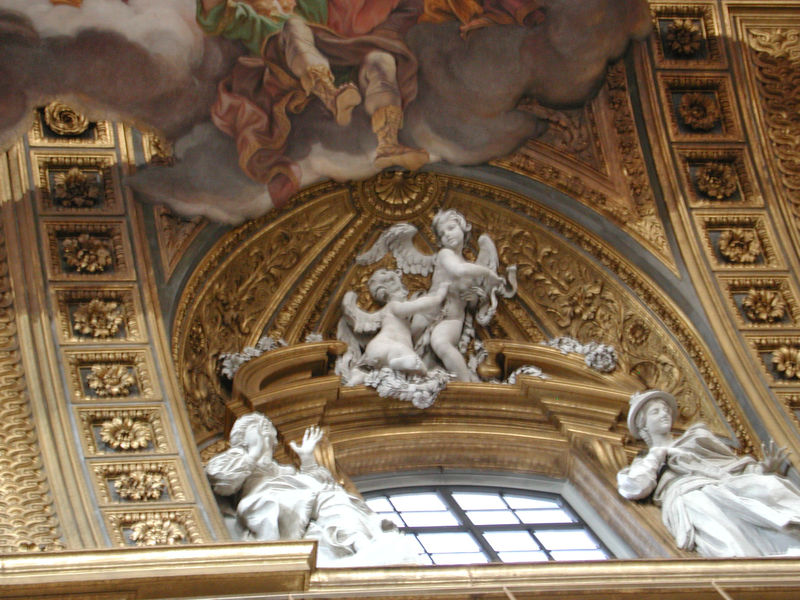
Titel: Allegorische Figuren
Künstler: Antonio Raggi
Standort: Rom, Il Gesù (EU - I - Latium)
Schlagwörter: flügel, gemälde, nackt, weiß, wolken, grün, menschen, blumen, fenster, frau, hut, licht, marmor, säulen, blüten, rot, wolke, ornament, hose, hände, kirche, gewand, gold, decke, engel, skulptur, beine, füße, bogen, schuhe, kuppel, verzierung, stuck, gewölbe, dom, kathedrale, fresko, putten, rosetten, deckenmalerei